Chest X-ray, PA view. Patient: 52 years old, sex M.
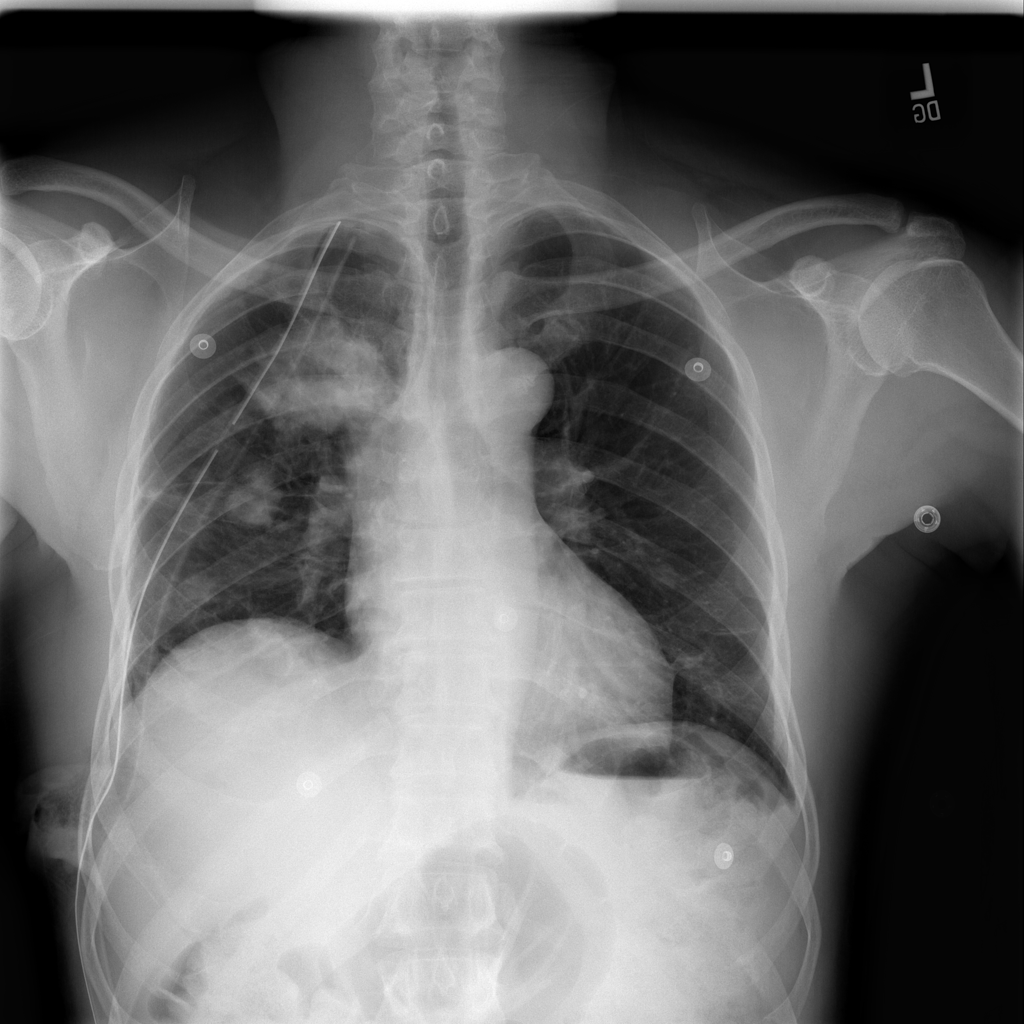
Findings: Mass